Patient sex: M
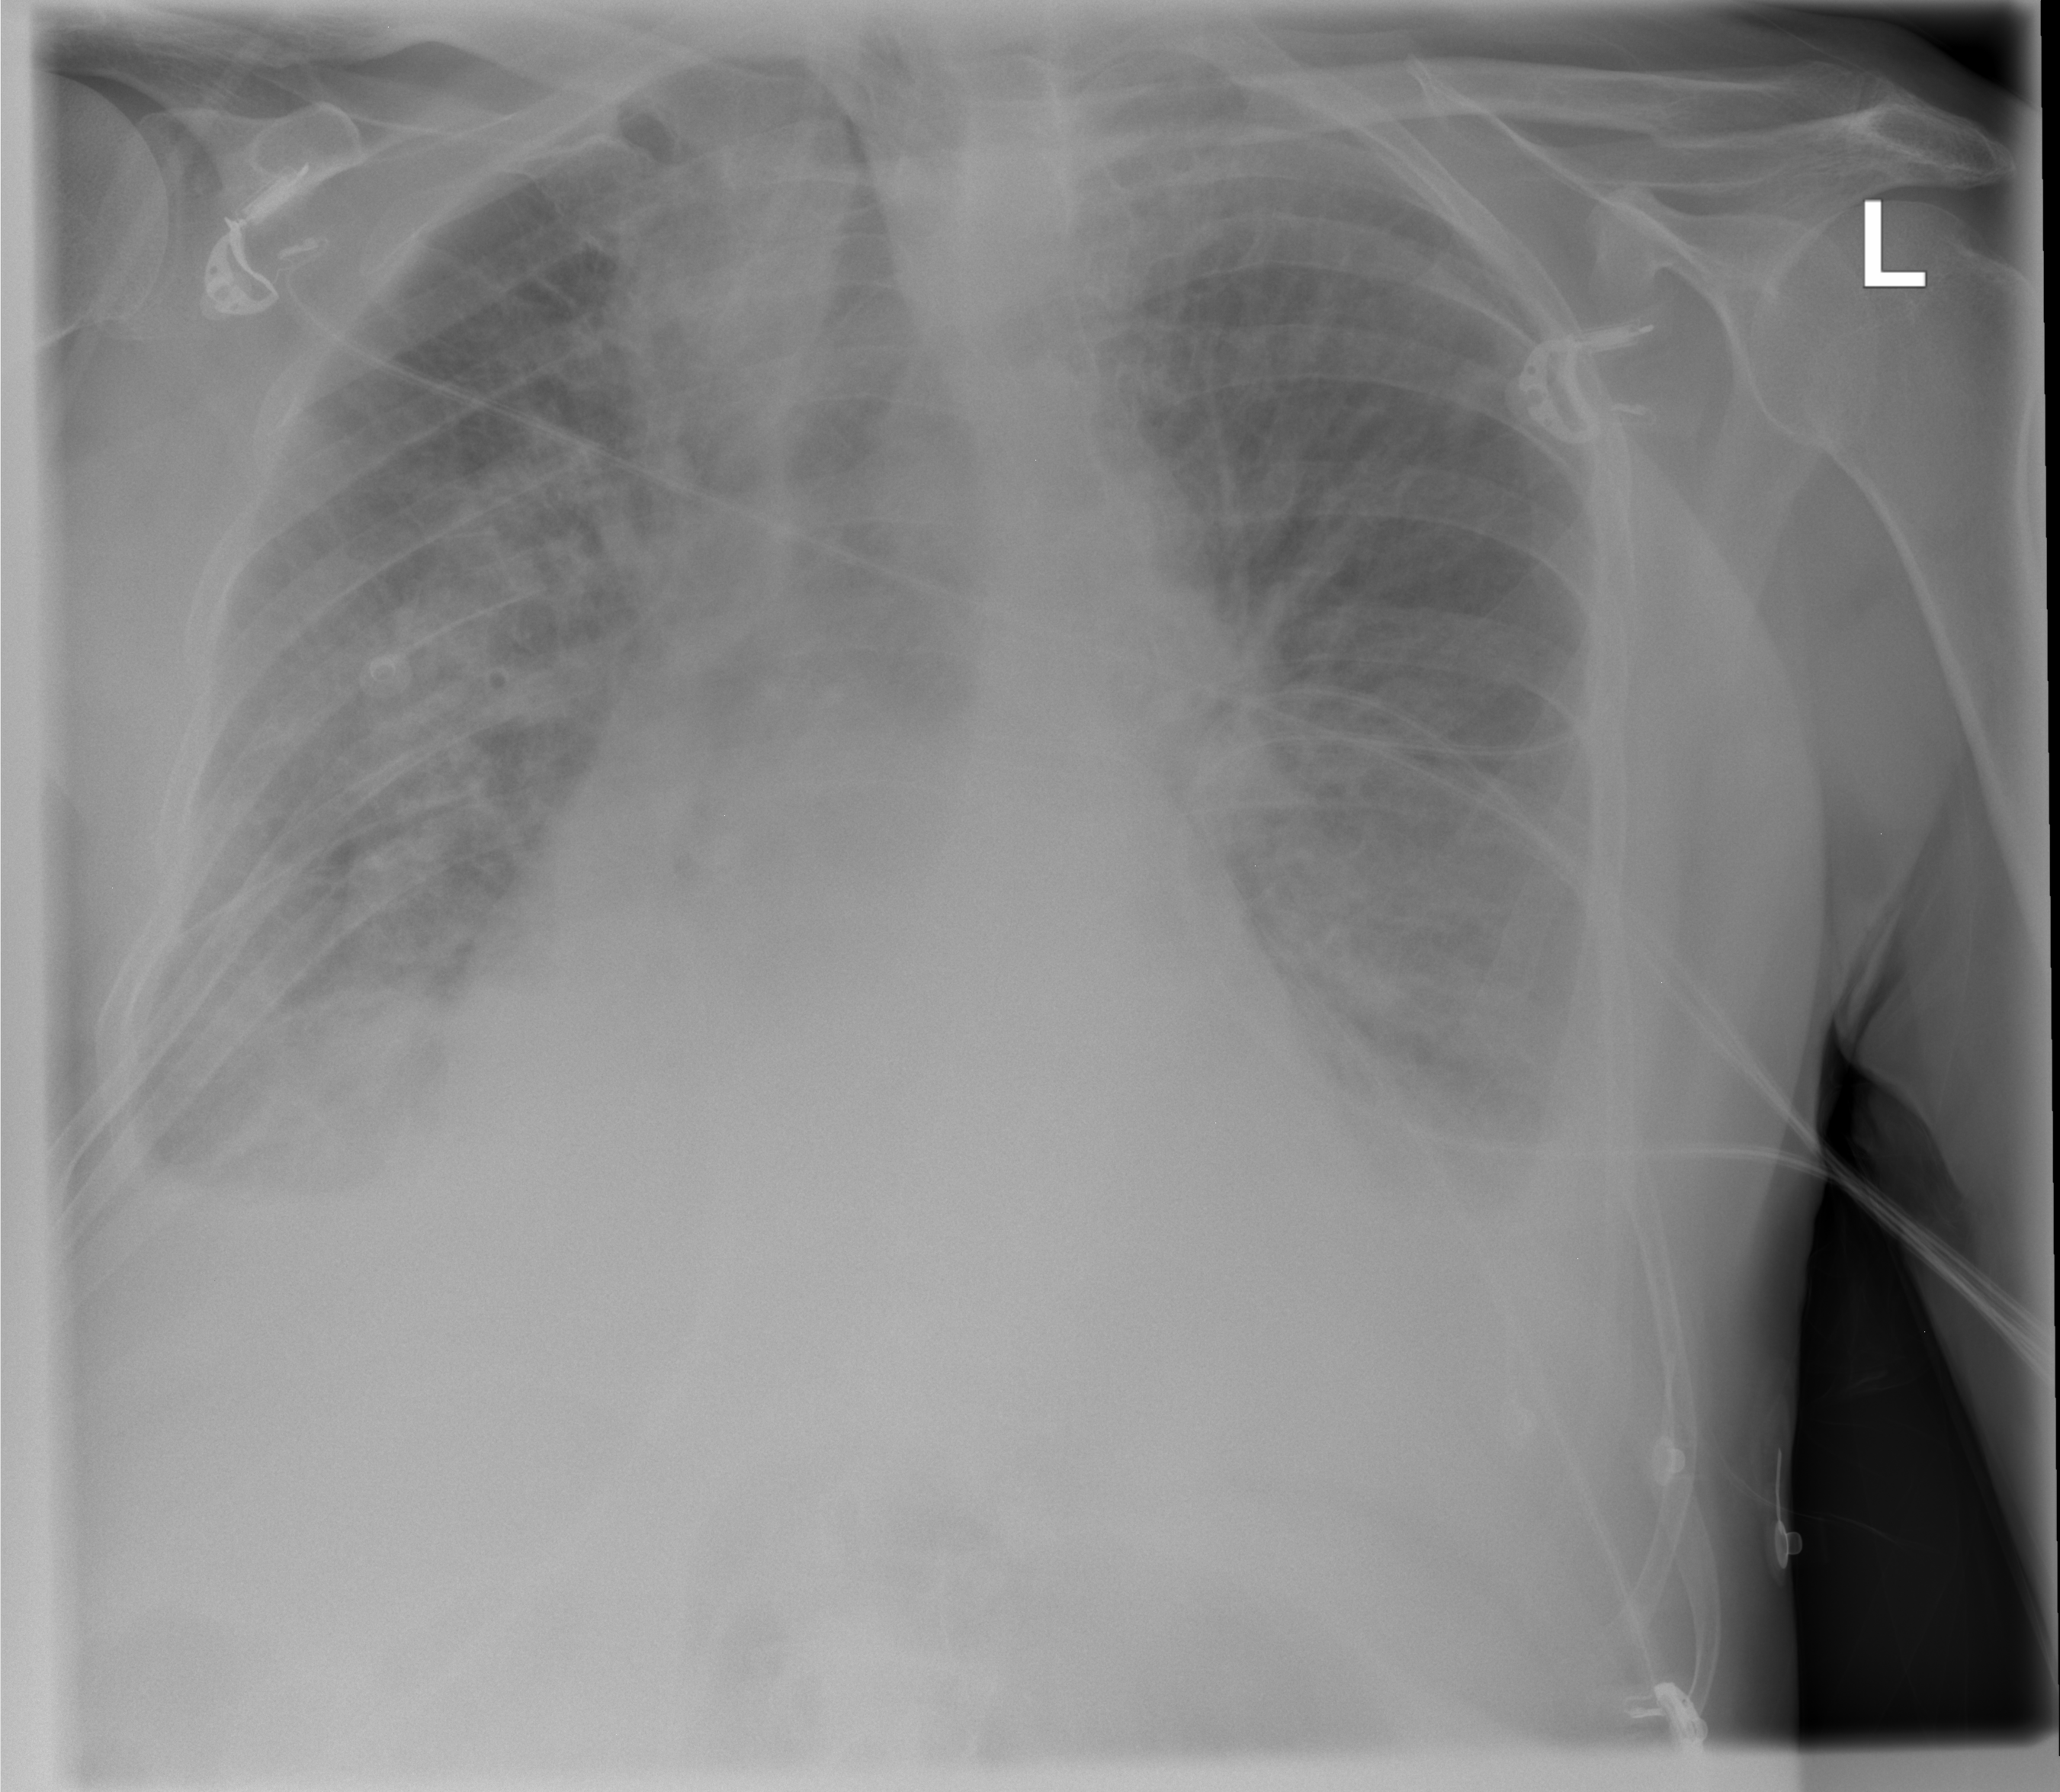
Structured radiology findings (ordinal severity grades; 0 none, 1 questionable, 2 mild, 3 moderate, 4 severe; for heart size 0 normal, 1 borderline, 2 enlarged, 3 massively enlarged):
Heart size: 2
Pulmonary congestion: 2
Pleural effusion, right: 2
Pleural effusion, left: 2
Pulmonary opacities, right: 2
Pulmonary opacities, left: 2
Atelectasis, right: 2
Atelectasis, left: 2